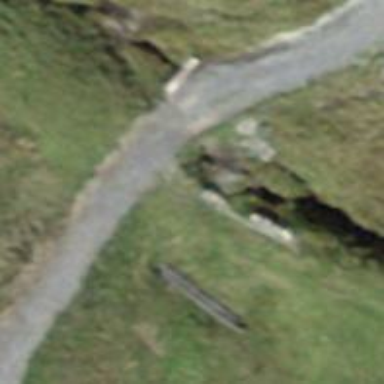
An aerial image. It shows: Culvert tunnel.